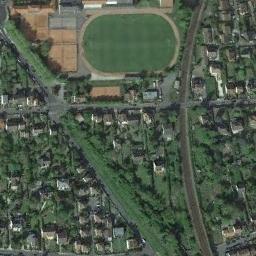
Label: ground_track_field